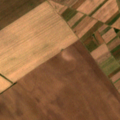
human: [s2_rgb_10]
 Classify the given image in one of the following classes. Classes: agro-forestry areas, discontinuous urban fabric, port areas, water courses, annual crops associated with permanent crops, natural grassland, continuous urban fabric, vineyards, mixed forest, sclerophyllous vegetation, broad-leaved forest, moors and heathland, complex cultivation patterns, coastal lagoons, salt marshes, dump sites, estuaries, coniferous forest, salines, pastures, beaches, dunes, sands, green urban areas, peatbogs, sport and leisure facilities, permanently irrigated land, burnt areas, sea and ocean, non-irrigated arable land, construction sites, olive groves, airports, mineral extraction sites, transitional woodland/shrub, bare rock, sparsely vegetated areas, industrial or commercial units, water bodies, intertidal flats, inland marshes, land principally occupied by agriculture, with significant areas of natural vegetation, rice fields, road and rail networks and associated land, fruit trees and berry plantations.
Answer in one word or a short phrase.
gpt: non-irrigated arable land